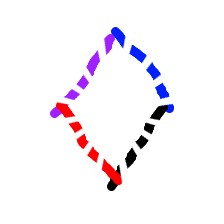
Shape: rhombus